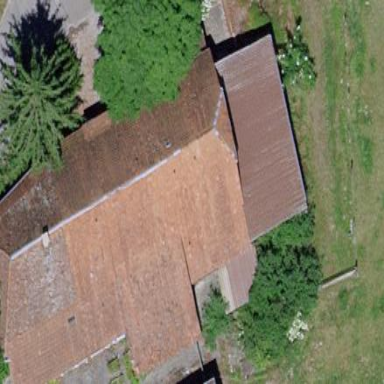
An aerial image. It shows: Farm building.